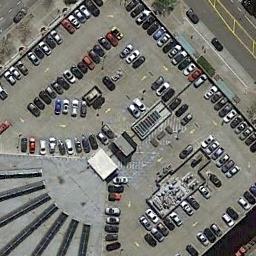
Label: parking_lot